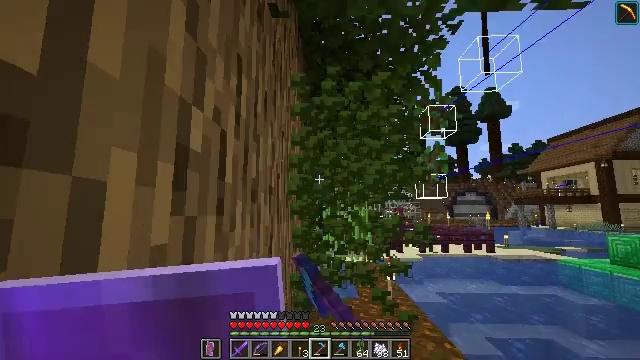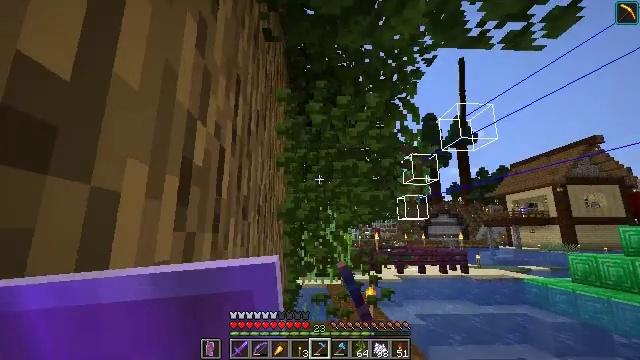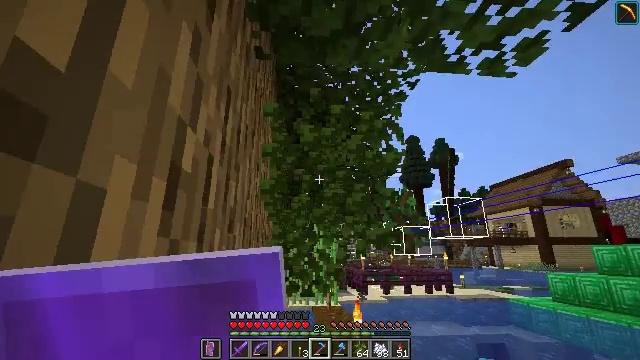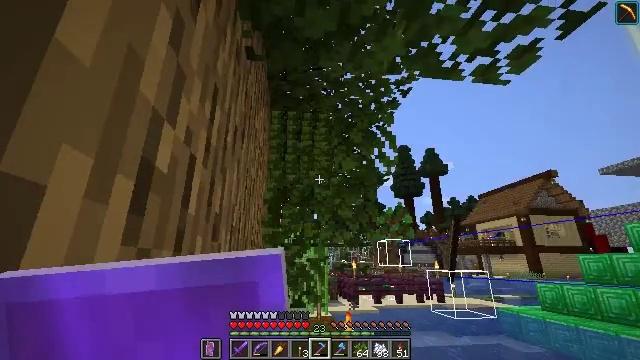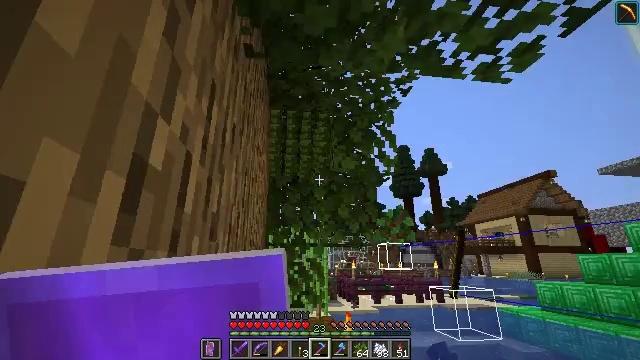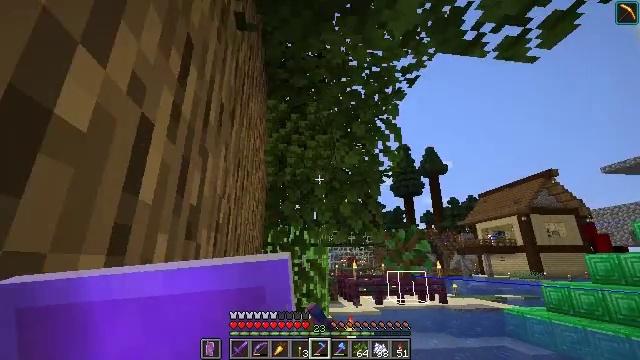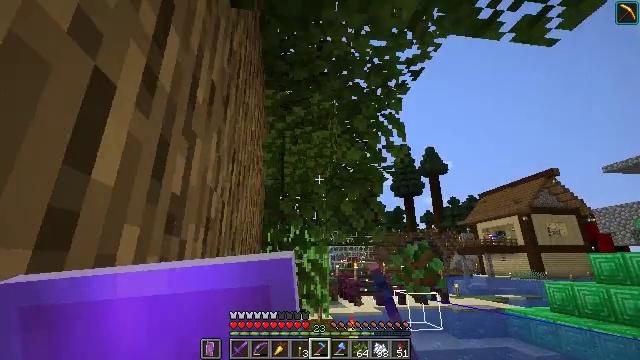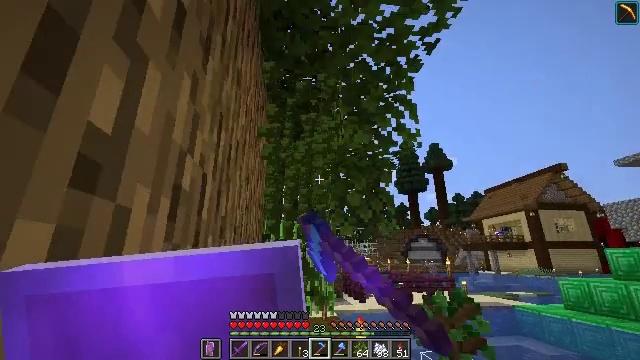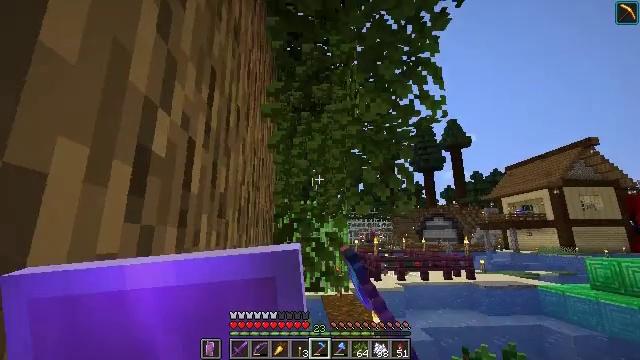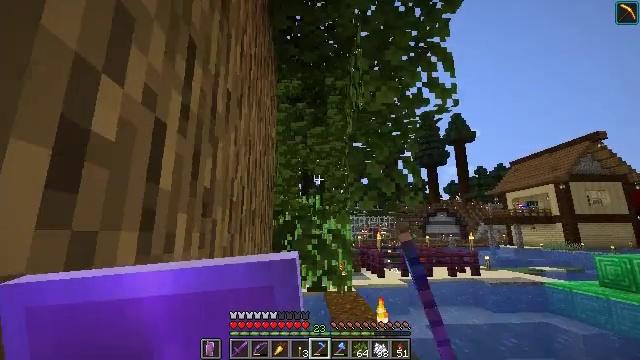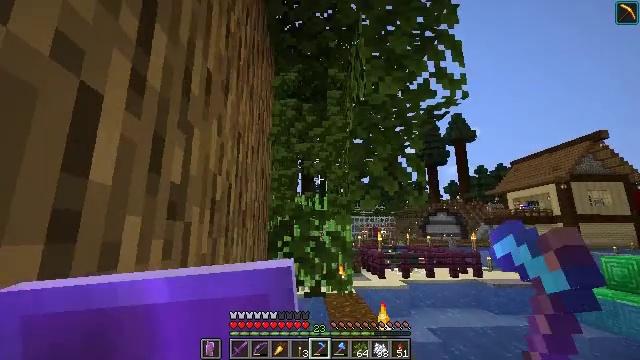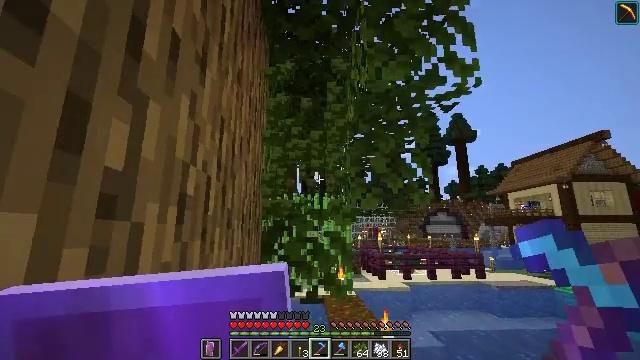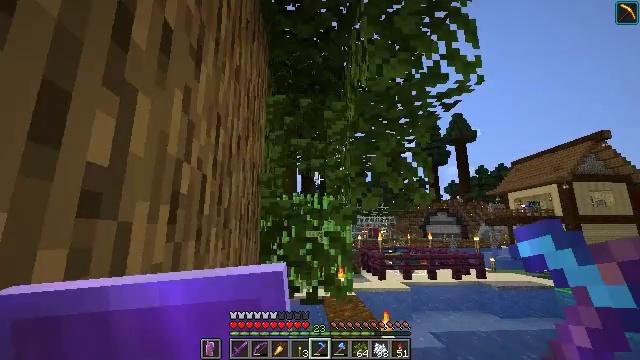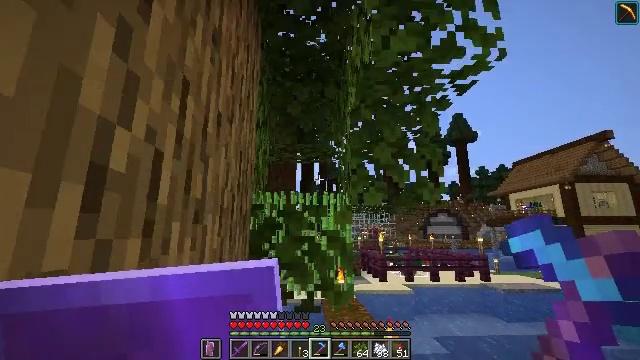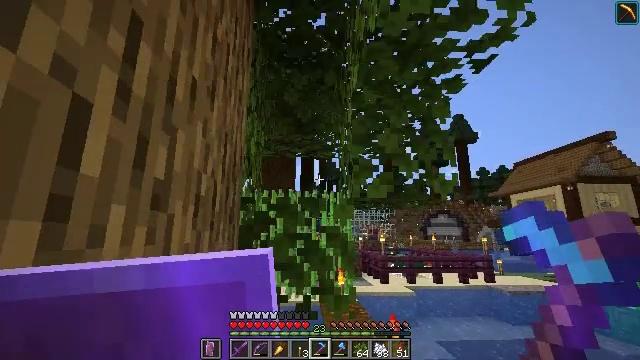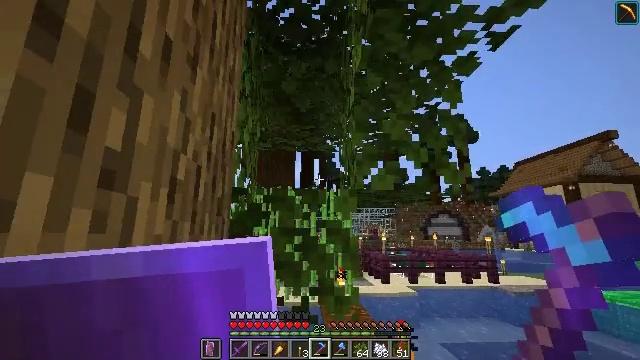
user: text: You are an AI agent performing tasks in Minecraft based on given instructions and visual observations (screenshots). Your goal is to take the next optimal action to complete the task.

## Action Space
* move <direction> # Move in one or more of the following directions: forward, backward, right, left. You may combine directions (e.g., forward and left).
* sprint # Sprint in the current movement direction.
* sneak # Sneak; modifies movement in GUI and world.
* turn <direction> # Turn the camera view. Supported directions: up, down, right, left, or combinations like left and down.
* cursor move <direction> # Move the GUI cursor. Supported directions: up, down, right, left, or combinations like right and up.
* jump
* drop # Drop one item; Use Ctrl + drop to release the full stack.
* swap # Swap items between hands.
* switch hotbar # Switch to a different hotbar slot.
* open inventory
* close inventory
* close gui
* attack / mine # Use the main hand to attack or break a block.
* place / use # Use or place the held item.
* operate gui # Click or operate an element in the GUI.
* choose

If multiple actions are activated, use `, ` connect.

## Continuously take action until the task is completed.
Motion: motion action
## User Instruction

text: Mine oak leaves.
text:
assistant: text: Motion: turn right and up, attack / mine
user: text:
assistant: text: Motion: turn right and up, attack / mine
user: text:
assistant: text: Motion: move forward, turn right and up, attack / mine
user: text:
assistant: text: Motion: move forward, attack / mine
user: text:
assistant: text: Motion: move forward, attack / mine
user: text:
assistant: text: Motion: move forward, attack / mine
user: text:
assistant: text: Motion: move forward, attack / mine
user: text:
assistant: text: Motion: move forward, turn left and down, attack / mine
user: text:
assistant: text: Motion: move forward, attack / mine
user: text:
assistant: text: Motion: move forward, attack / mine
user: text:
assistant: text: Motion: move forward, attack / mine
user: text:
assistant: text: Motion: move forward, attack / mine
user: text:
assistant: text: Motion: move forward, attack / mine
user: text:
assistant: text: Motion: move forward, attack / mine
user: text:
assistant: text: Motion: move forward, attack / mine
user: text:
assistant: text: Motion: turn right, attack / mine
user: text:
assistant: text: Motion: turn right and up, attack / mine
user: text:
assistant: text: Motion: turn right and up, attack / mine
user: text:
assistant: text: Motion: turn right and up, attack / mine
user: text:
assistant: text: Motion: turn right and up, attack / mine
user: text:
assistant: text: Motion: attack / mine
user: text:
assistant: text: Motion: attack / mine
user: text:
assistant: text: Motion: turn left, attack / mine
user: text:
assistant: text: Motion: turn left and down, attack / mine
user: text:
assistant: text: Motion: turn left and down, attack / mine
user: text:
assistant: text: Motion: turn left and down, attack / mine
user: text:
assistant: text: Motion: turn left and down, attack / mine
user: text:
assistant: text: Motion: attack / mine
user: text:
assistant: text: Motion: attack / mine
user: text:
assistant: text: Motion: attack / mine